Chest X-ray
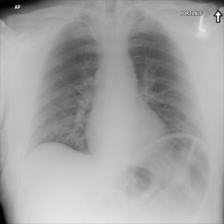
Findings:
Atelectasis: negative
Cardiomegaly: negative
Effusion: negative
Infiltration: negative
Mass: negative
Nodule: negative
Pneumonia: negative
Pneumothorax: negative
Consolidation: negative
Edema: negative
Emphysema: negative
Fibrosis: negative
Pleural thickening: negative
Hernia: negative